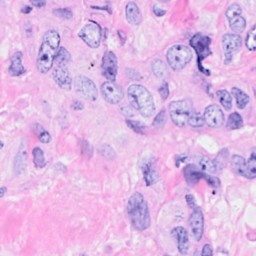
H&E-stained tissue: Breast